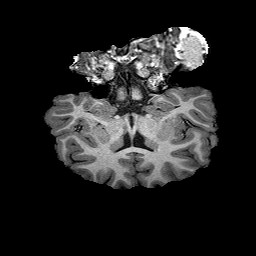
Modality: T1w
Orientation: sagittal
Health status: healthy